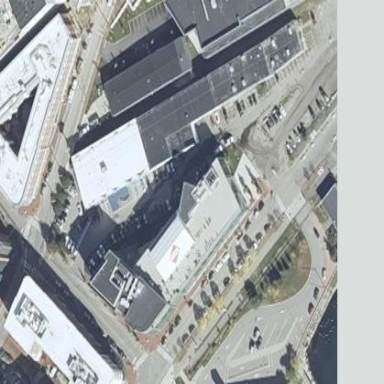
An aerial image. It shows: Commercial building.